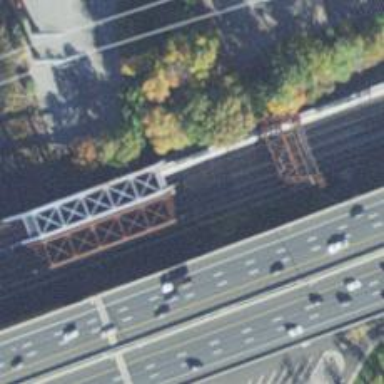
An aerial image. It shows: Bridge over electrified railway with contact line.